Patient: sex F, age 65
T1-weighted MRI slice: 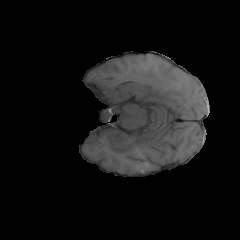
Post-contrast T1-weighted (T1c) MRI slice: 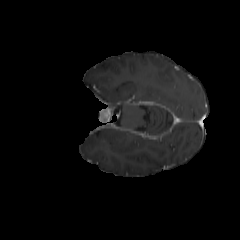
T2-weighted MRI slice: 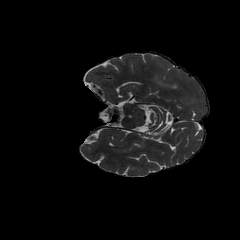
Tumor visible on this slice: yes
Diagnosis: Glioblastoma, IDH-wildtype
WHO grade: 4